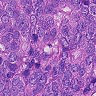
Metastatic tissue present: yes